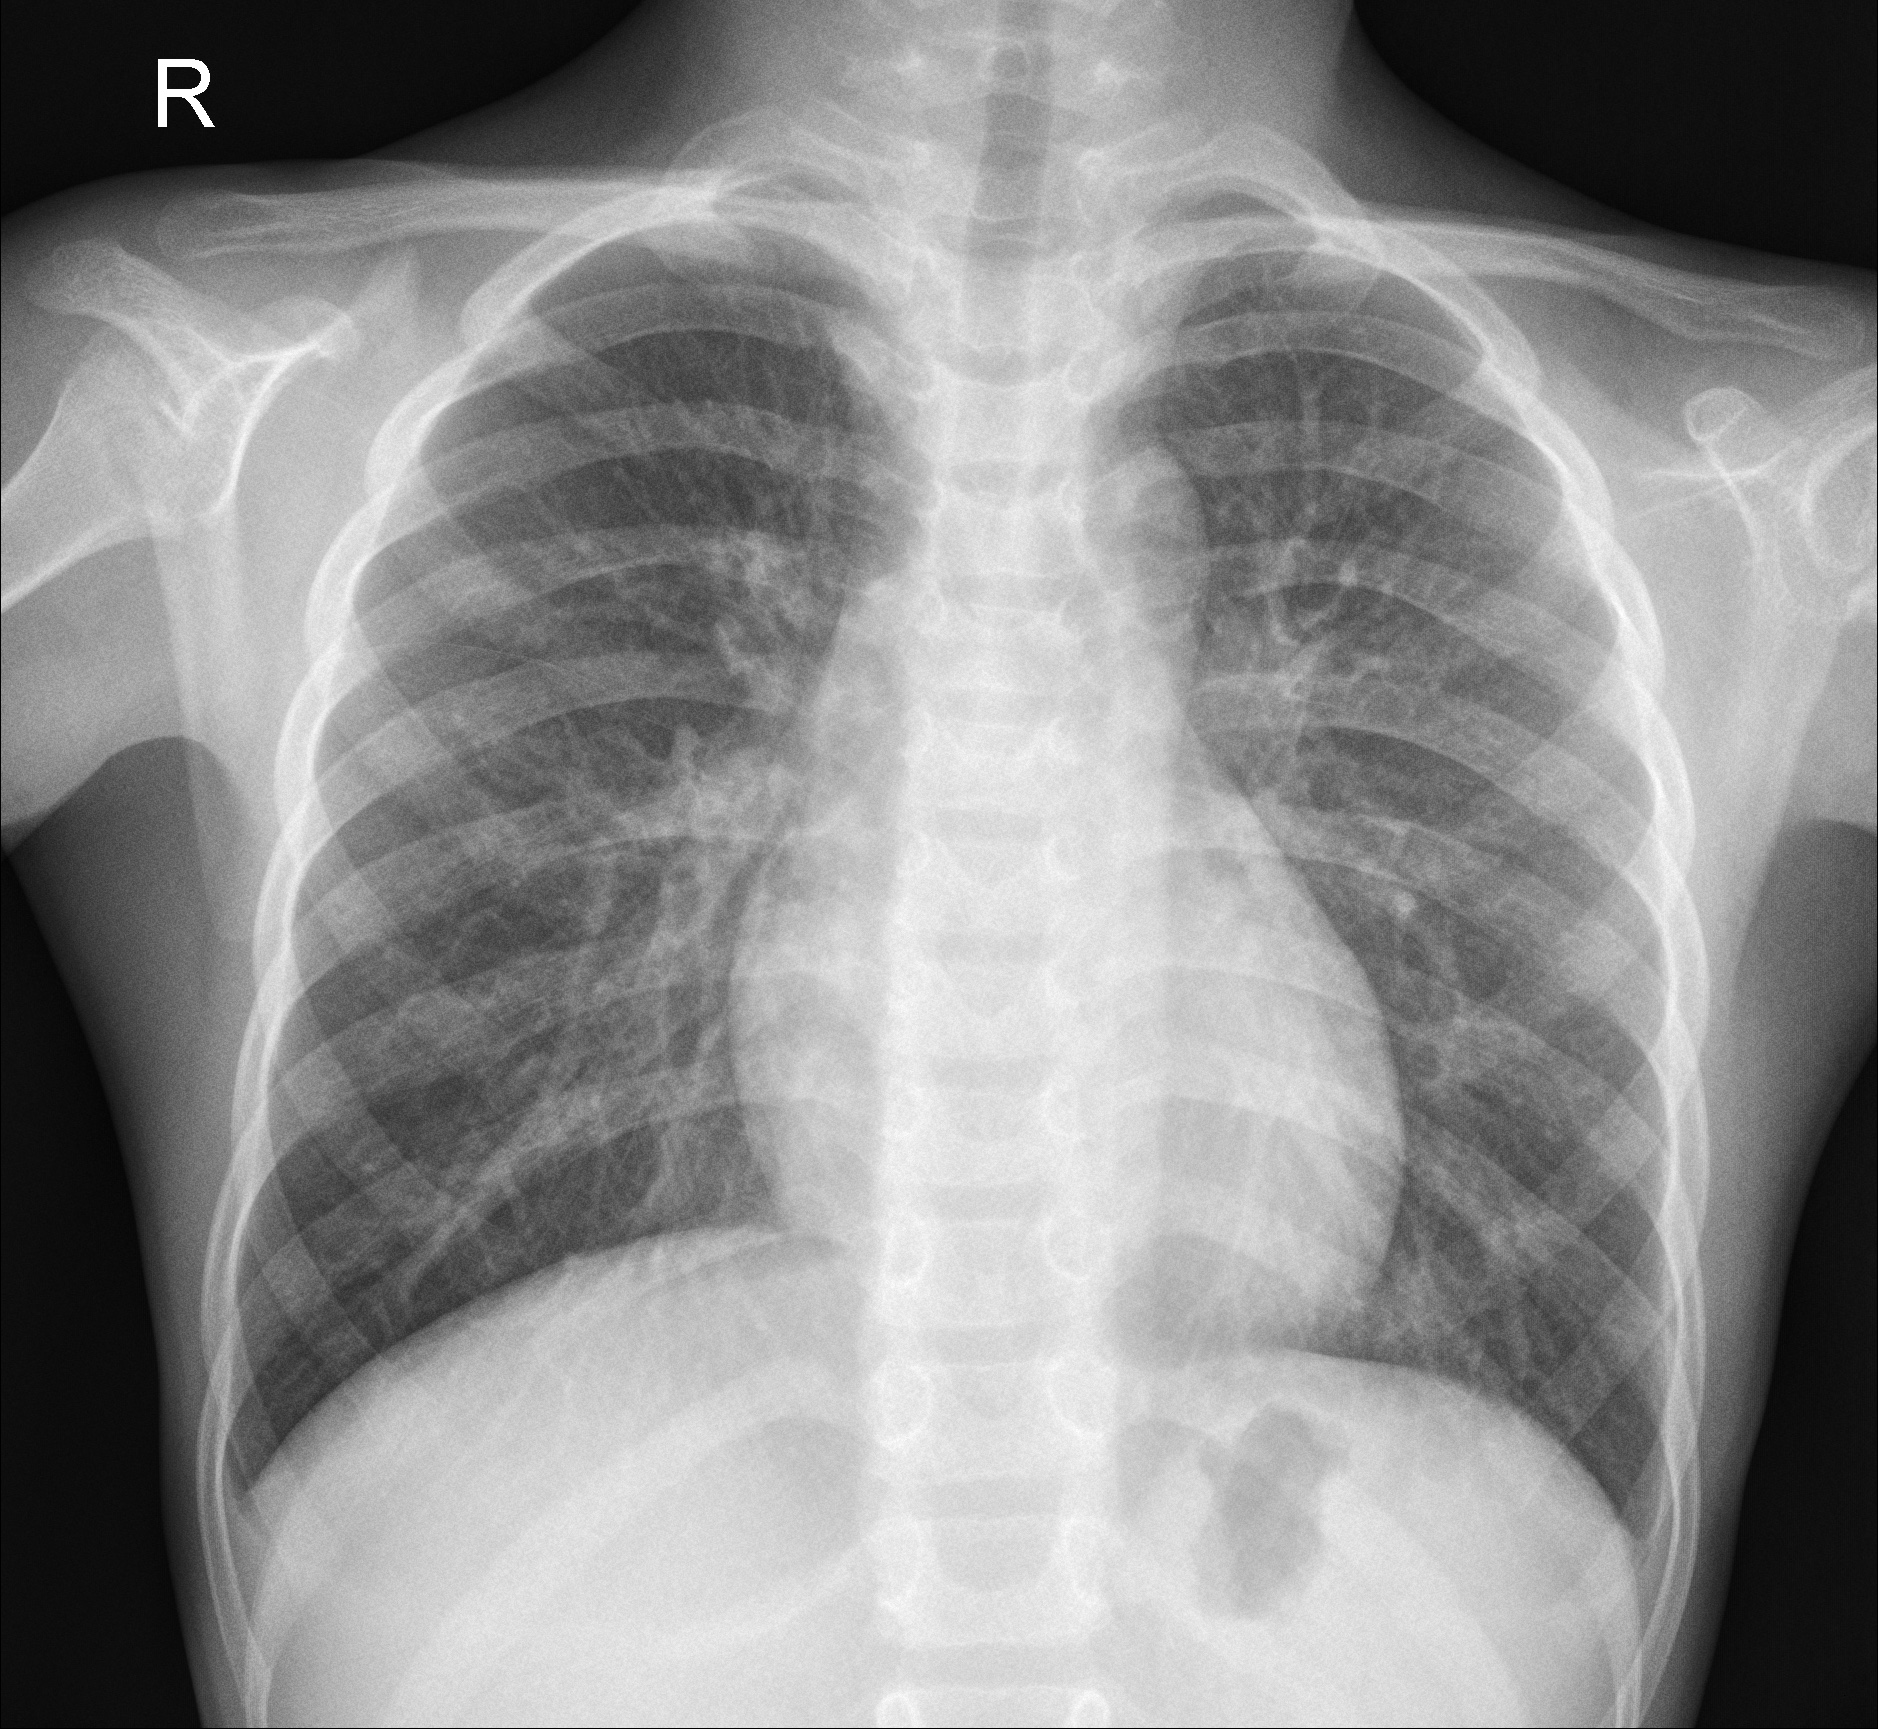
Diagnosis: NORMAL